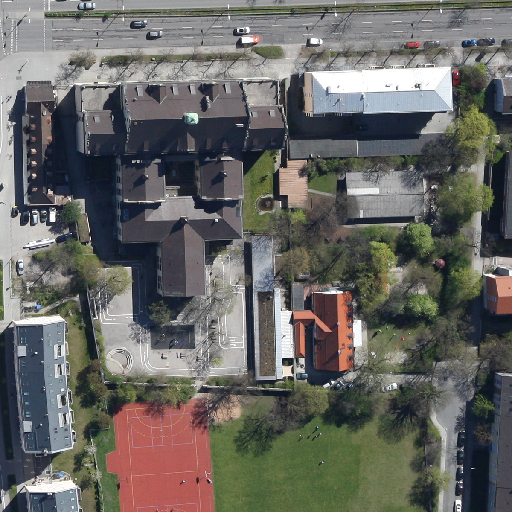
Referring expression: bikeway